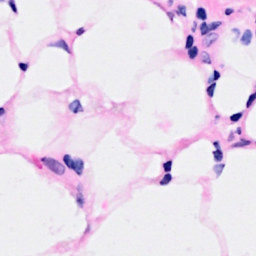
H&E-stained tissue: Breast